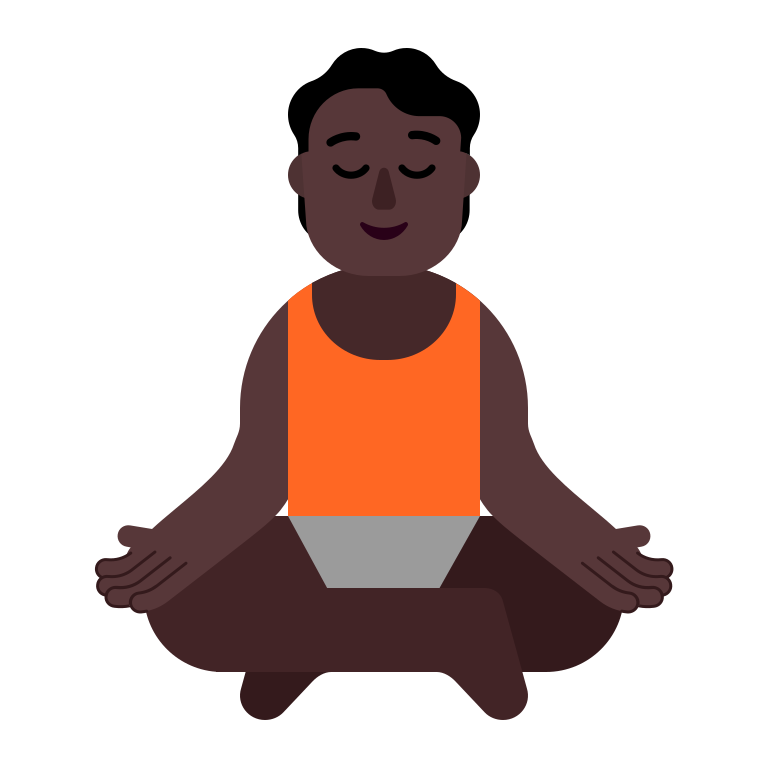
person in lotus position flat dark